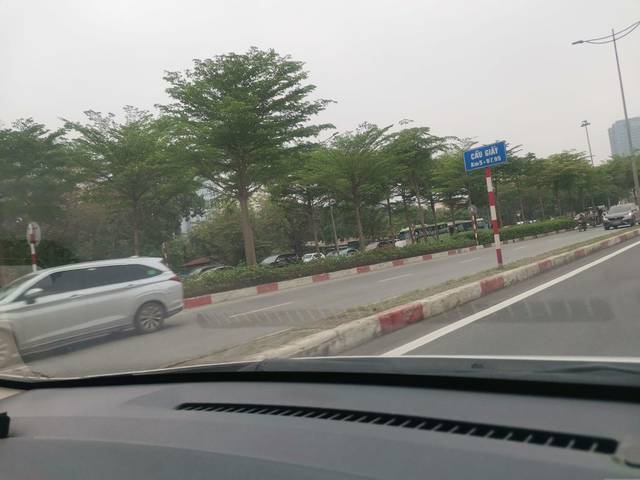
Region: Vietnam
Coordinates: 21.032, 105.803